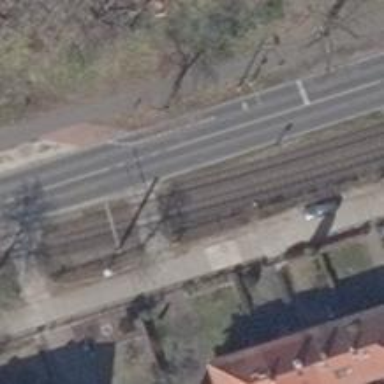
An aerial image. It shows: Tram crossing on the railway.